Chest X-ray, PA view. Patient: 40 years old, sex F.
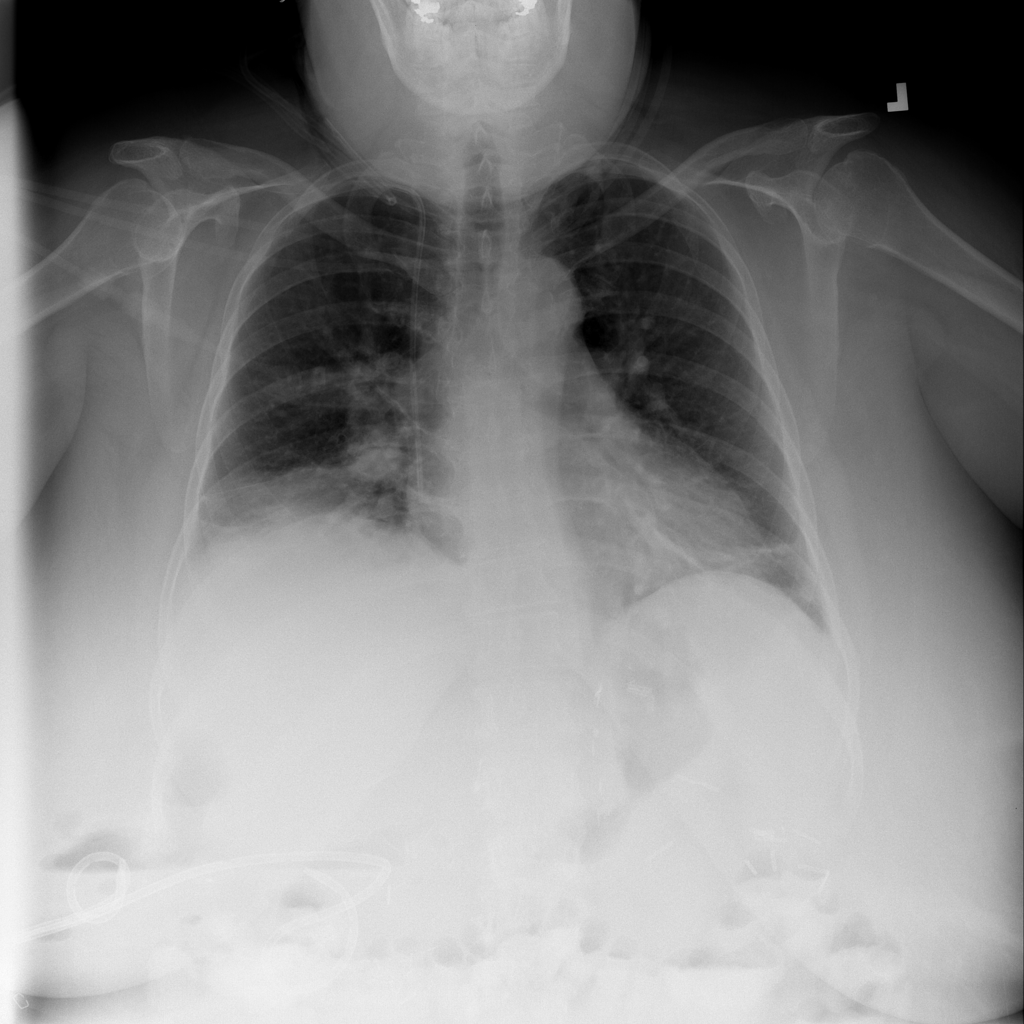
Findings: Pneumonia